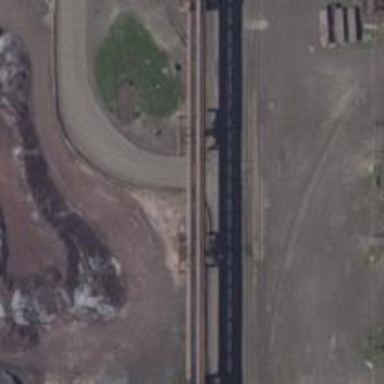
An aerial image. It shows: Railway spur service.